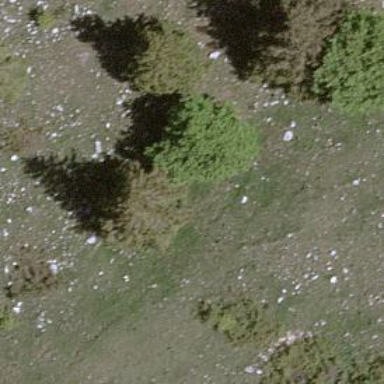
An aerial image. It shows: Single tag "natural: tree."